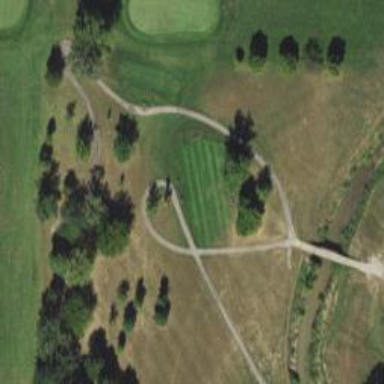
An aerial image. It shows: Pathway for golfing.